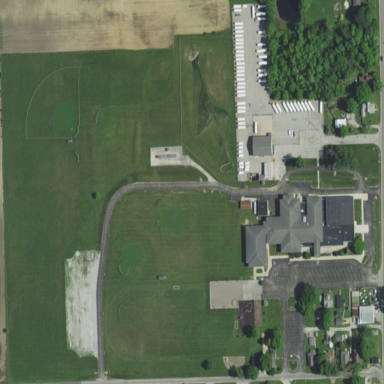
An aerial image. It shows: School.